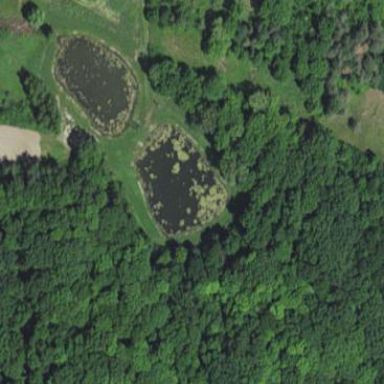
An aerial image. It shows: Peaceful pond surrounded by nature.